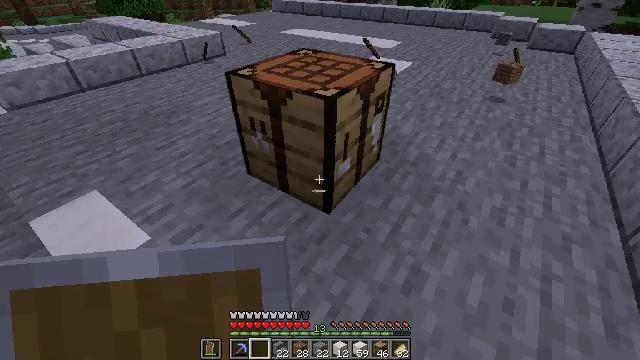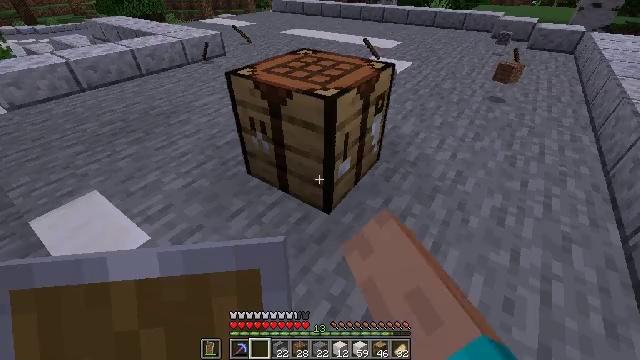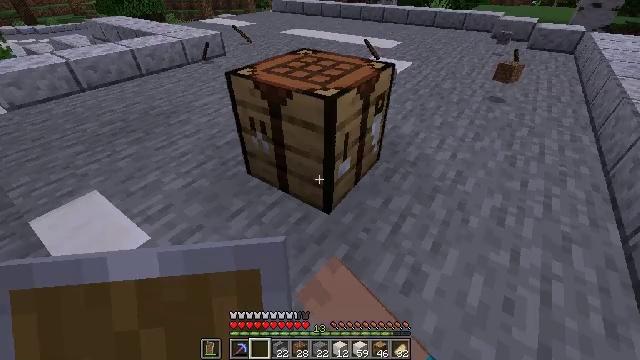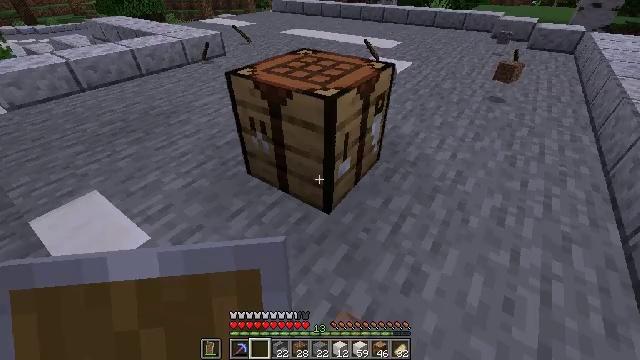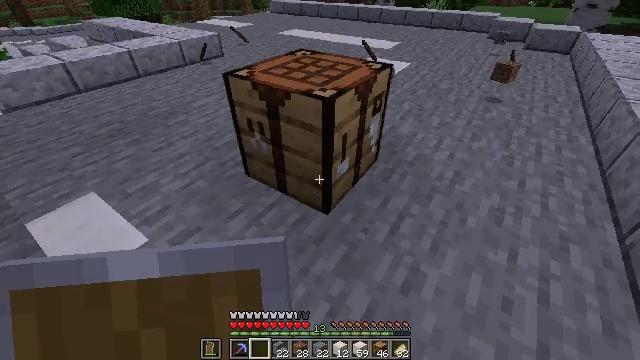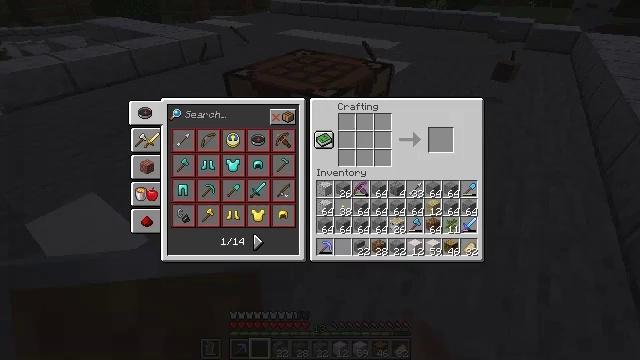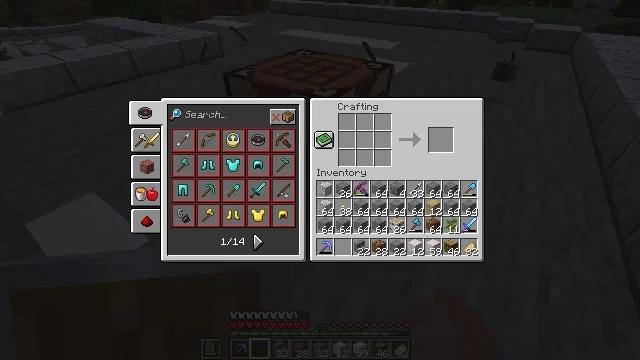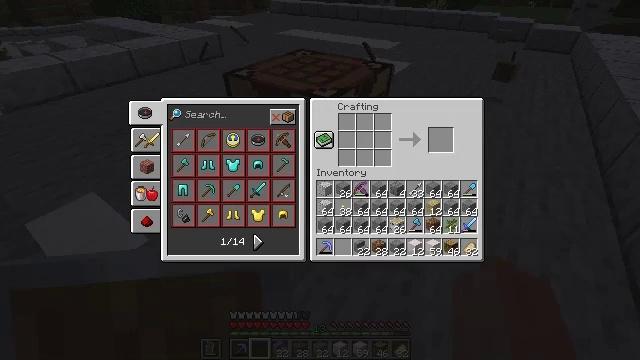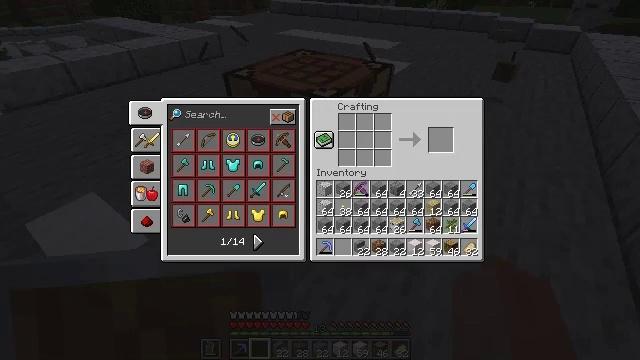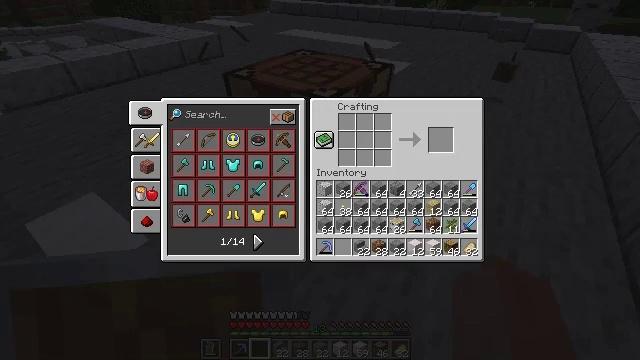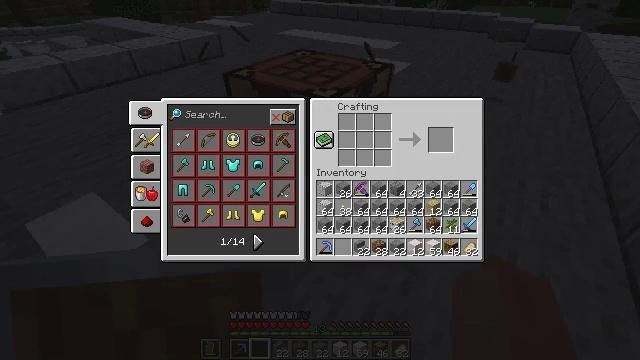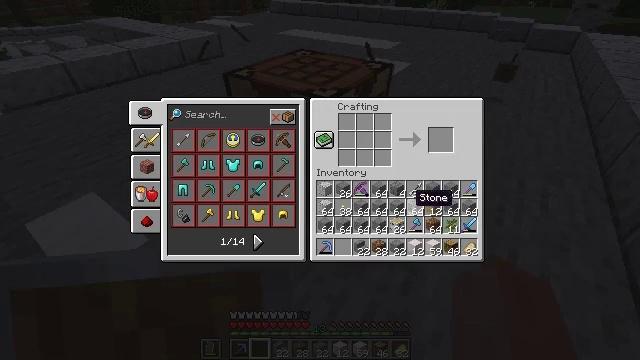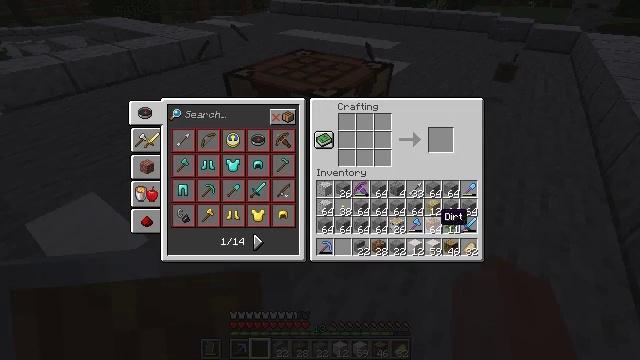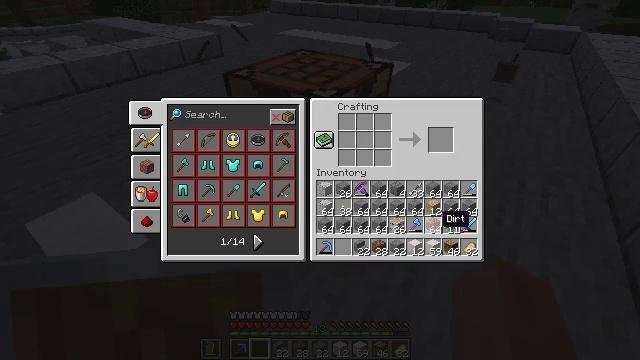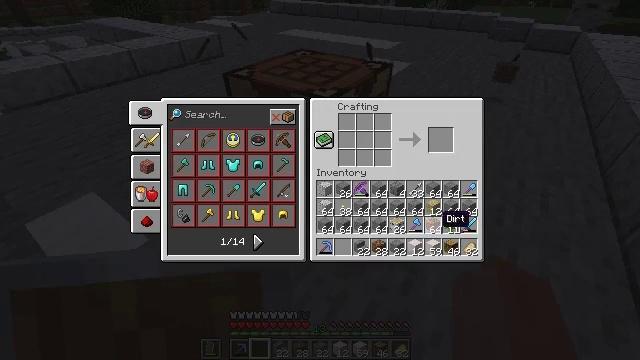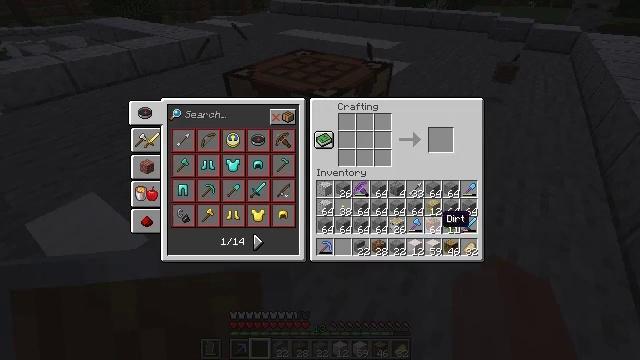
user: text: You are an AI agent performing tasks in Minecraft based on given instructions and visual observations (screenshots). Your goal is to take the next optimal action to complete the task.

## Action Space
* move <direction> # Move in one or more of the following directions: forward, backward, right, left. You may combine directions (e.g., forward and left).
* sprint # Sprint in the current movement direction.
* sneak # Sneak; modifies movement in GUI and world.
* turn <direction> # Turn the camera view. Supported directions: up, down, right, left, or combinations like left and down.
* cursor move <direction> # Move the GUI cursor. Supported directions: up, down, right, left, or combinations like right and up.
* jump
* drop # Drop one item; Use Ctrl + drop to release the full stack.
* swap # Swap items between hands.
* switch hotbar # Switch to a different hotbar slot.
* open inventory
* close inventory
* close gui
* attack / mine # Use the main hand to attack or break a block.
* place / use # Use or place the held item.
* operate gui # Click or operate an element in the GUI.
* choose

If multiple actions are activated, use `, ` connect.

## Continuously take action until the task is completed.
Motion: motion action
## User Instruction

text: Craft polished diorite slab using polished diorite in a crafting table.
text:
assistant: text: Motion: use / place
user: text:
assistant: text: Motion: no_op
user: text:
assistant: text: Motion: no_op
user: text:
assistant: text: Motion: no_op
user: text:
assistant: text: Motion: open gui
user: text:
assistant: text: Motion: no_op
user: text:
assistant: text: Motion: no_op
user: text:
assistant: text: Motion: no_op
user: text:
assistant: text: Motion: no_op
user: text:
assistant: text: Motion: cursor move right
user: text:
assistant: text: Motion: cursor move right and down
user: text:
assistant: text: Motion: cursor move right and down
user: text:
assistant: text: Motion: no_op
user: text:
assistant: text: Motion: no_op
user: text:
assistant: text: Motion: no_op
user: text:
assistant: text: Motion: cursor move left
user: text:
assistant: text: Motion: no_op
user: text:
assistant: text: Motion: no_op
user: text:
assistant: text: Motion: no_op
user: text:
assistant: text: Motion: no_op
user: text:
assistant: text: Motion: no_op
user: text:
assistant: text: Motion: no_op
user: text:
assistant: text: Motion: no_op
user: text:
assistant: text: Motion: no_op
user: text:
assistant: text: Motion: no_op
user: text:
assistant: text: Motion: cursor move right
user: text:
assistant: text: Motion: no_op
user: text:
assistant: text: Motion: no_op
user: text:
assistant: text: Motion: no_op
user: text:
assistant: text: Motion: cursor move left and up